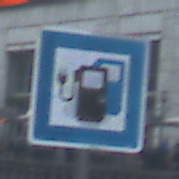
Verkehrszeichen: LadestationFuerElektrofahrzeuge
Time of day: MorningAfternoon
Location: Outdoor (Urban)
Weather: PartlyCloudy
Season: NotSpecified
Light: Natural